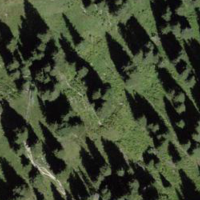
EUNIS habitat code: 43
Species observed at this site:
Rhododendron ferrugineum